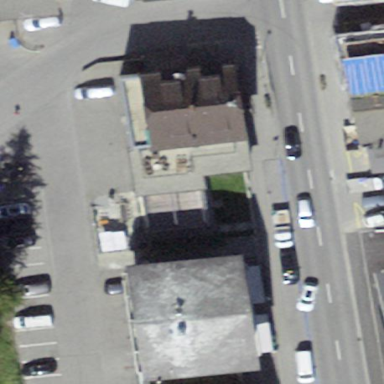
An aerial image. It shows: Building with flat gray roof.